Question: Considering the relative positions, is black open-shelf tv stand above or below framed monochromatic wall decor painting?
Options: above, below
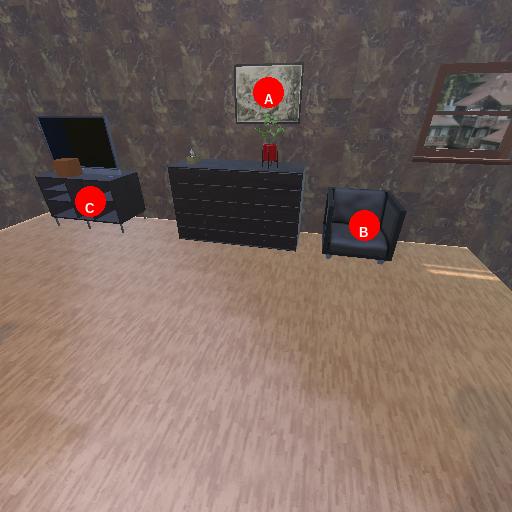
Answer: above